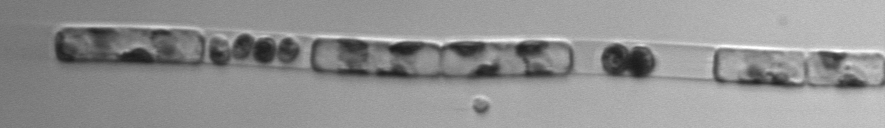
Label: Guinardia_delicatula_TAG_internal_parasite